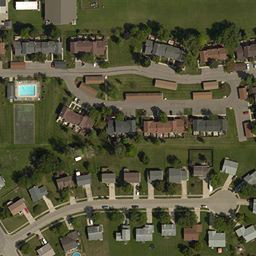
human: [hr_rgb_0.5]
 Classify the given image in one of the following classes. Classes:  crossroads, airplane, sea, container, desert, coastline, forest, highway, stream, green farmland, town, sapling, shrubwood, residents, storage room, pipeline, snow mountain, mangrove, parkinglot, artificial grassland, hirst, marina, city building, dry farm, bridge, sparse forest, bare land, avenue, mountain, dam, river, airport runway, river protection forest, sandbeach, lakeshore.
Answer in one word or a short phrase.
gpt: town